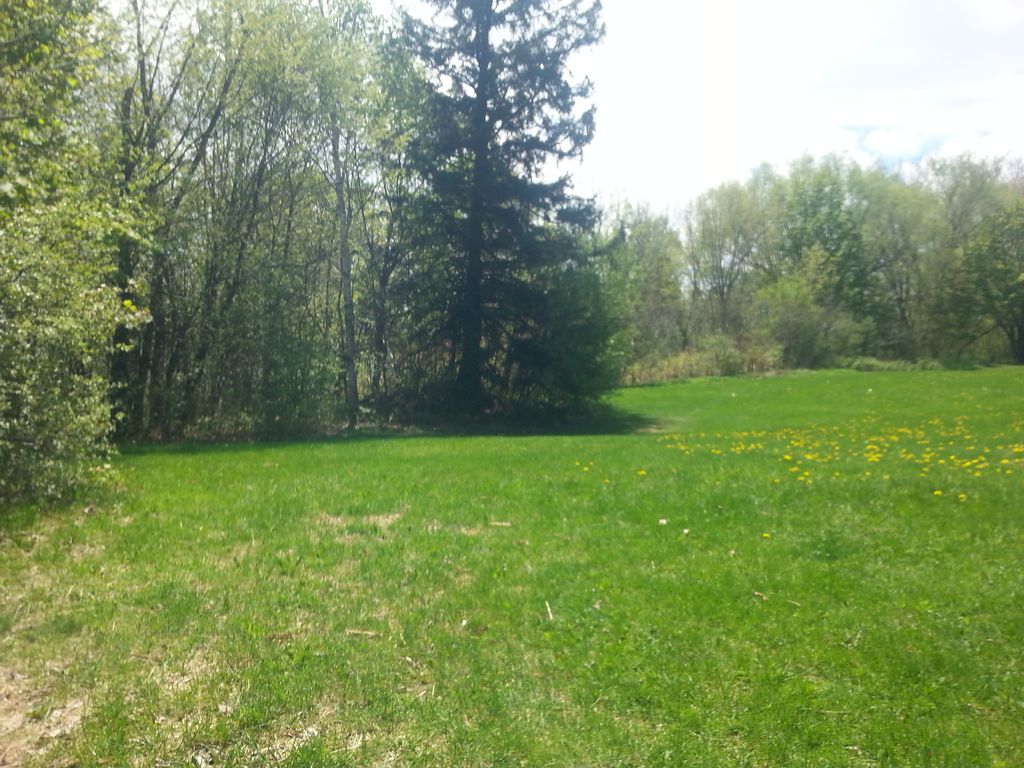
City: quebec_city